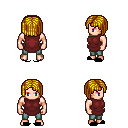
a pixel art fantasy rpg character, male body template, human, light skin, maroon tunic, teal pants, blonde pageboy hairstyle, black slippers, four views (front, back, left, right), 2x2 character sprite sheet, small pixel art, hard edges, no anti-aliasing